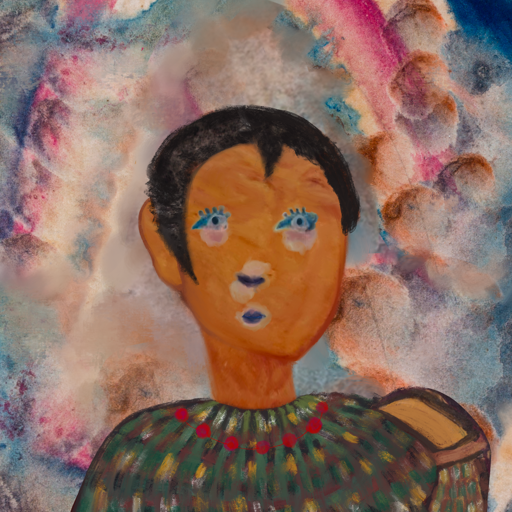
Background: Rupkatha, Head And Neck Front: Pious_Lady, Face Front: Hill_Girl, Bust: After_Raid, Hair Front: Roy_Bahadur, Head Accessory: Blank, Second Necklace: Blank, Necklace: Irani_3, Baby: Blank